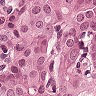
Metastatic tissue present: yes